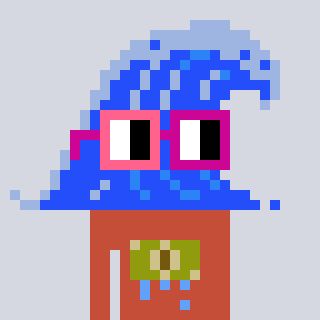
a pixel art character with square pink and red glasses, a wave-shaped head and a rust-colored body on a cool background